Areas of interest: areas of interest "Zibo Renhe Driving School"
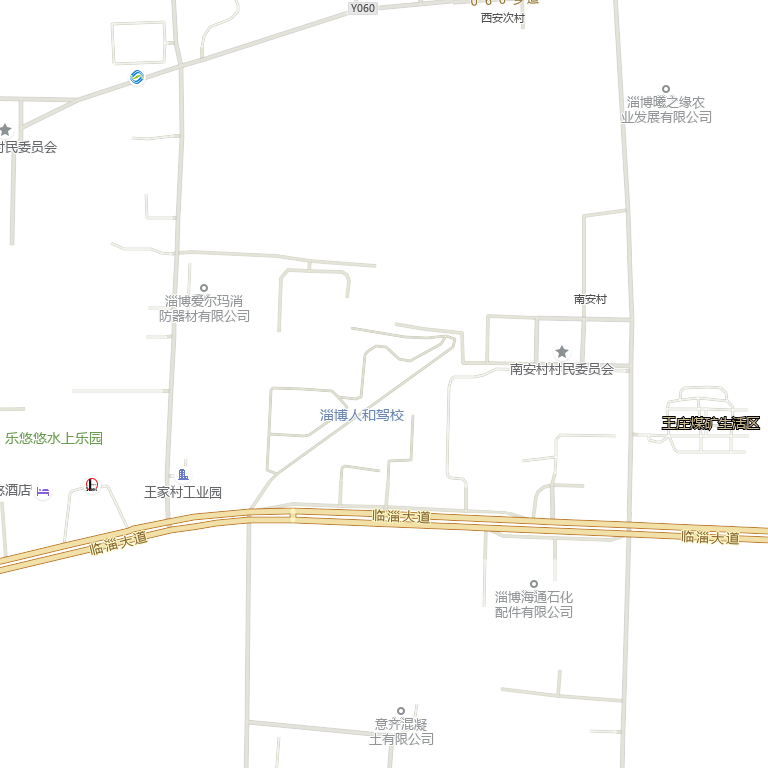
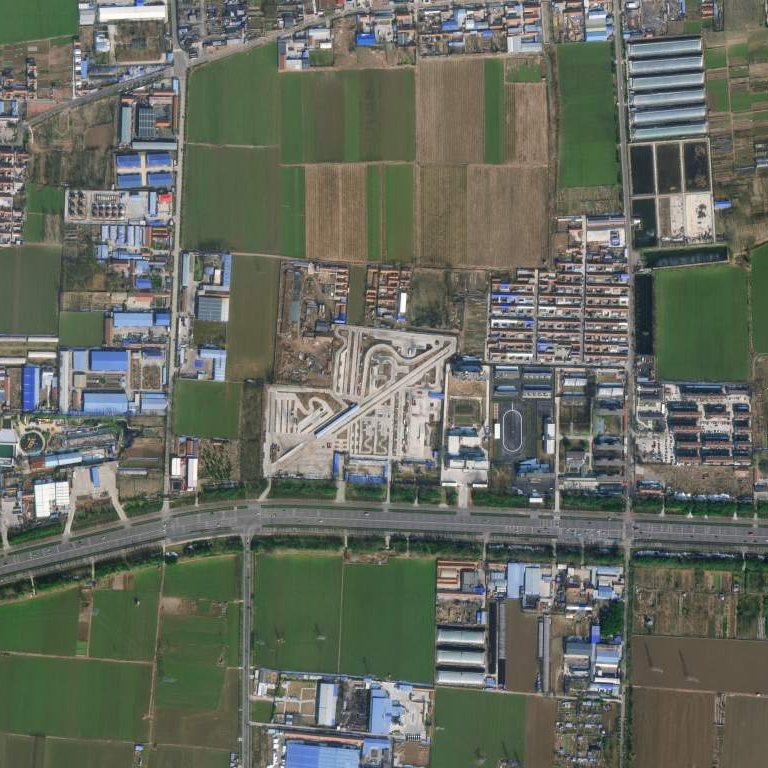